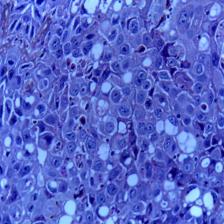
Diagnosis: OSCC